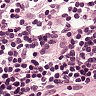
Metastatic tissue present: no